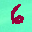
Label: 6